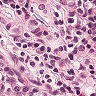
Metastatic tissue present: yes